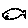
Label: fish